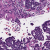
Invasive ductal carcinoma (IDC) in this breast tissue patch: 1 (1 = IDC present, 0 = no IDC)